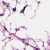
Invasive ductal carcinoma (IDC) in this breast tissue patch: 0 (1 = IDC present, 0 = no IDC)